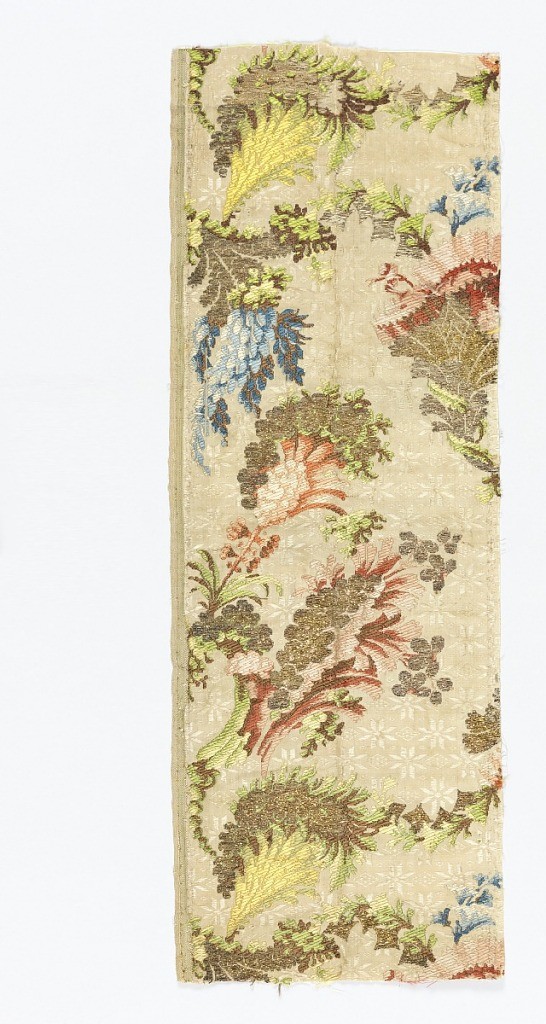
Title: Fragments
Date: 18th century
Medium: silk, metallic Technique: woven
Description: Fragments of a fabric symmetrical on a center line.